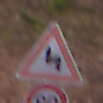
Verkehrszeichen: DoppelkurveZunaechstLinks
Zusatzzeichen unten: Geschwindigkeit80
Umgebung: Outdoor, Nature
Tageszeit: Midday
Wetter: Overcast
Licht: Natural
Jahreszeit: Autumn
Kontrast: LowContrast